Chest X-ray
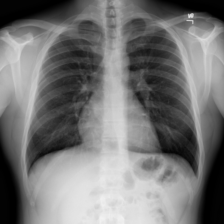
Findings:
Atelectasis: negative
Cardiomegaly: negative
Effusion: negative
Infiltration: negative
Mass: negative
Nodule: negative
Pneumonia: negative
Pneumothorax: negative
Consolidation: negative
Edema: negative
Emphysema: negative
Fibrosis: negative
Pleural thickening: negative
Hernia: negative